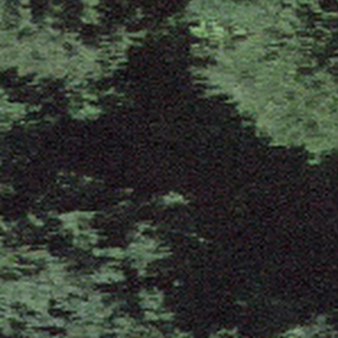
Label: other